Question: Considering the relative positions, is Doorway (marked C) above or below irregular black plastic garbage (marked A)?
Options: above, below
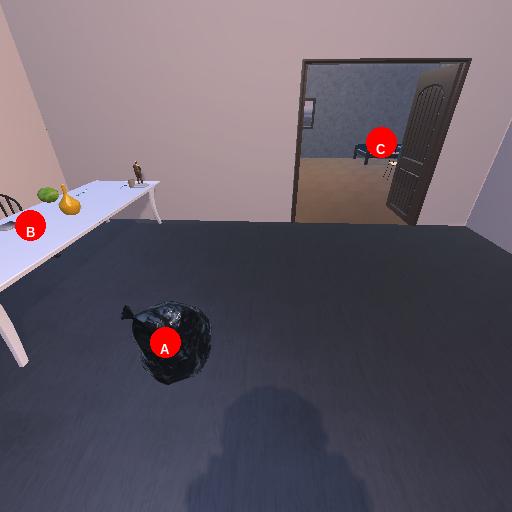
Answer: above